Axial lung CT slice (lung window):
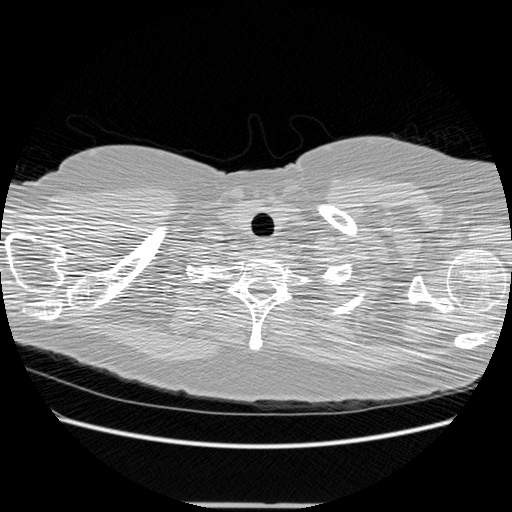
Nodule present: no